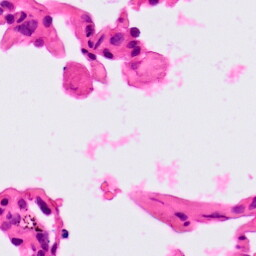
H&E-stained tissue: Lung